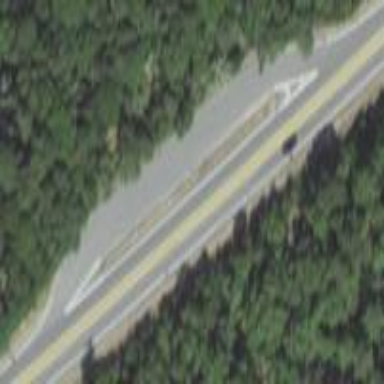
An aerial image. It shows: Rest area on the road.